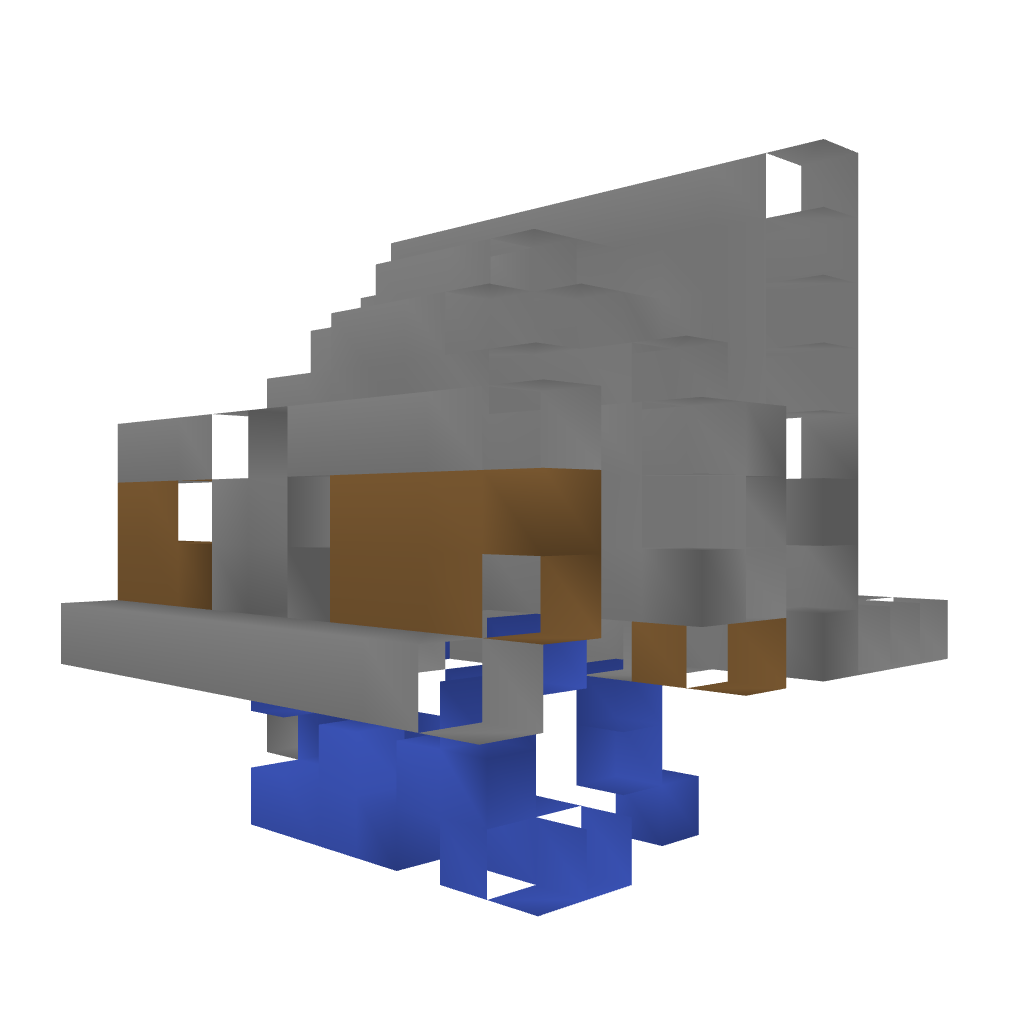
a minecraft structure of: hidden door bad low quality